Field crop: maize
Growth stage: 2
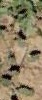
Species: convolvulus